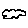
Label: cloud